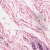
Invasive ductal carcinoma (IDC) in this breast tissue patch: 0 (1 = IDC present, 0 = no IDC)